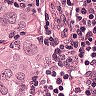
Metastatic tissue present: yes